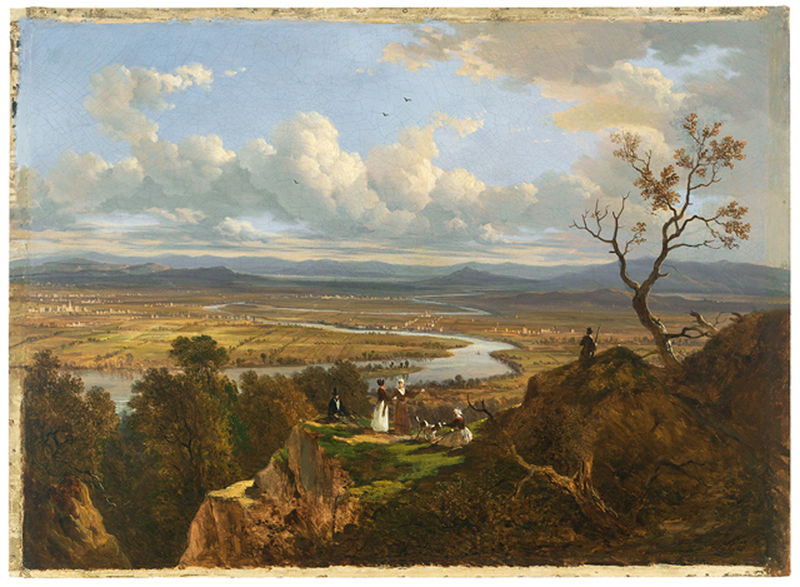
Titel: The Valley of the Connecticut from Mount Holyoke
Künstler: Victor de Grailly
Standort: Amherst (Massachusetts, USA)
Institution: Mead Art Museum, Amherst College
Schlagwörter: blue, hat, men, people, white, women, dress, figures, green, old, painting, woman, yellow, brown, cloud, clouds, man, rock, rocks, sky, tree, hill, hills, landscape, mountain, mountains, nature, water, horizon, houses, trees, suit, autumn, grass, river, stream, view, dog, birds, dead, town, valley, city, day, human, pastoral, family, buildings, lawn, art, cow, farm, plains, west, steep, leisure, fields, paint, gentleman, humans, land, tan, dead tree, plain, earth, hay, vista, countryside, picnic, travelers, tourism, colony, fiume, scenery, panorama, earth tones, tress, 1800, rustic, slavery, greed, villages, vast, gentlewoman, high up, pioneers, pleasure, farmland, tiny figures, tiny town, bare tree, valley rive landscape, long vistas landscape